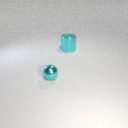
large cyan metal cylinder to the right of small cyan metal sphere